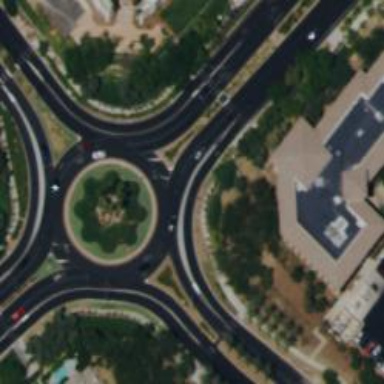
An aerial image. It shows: Secondary road with asphalt surface leading to roundabout junction.